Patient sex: F
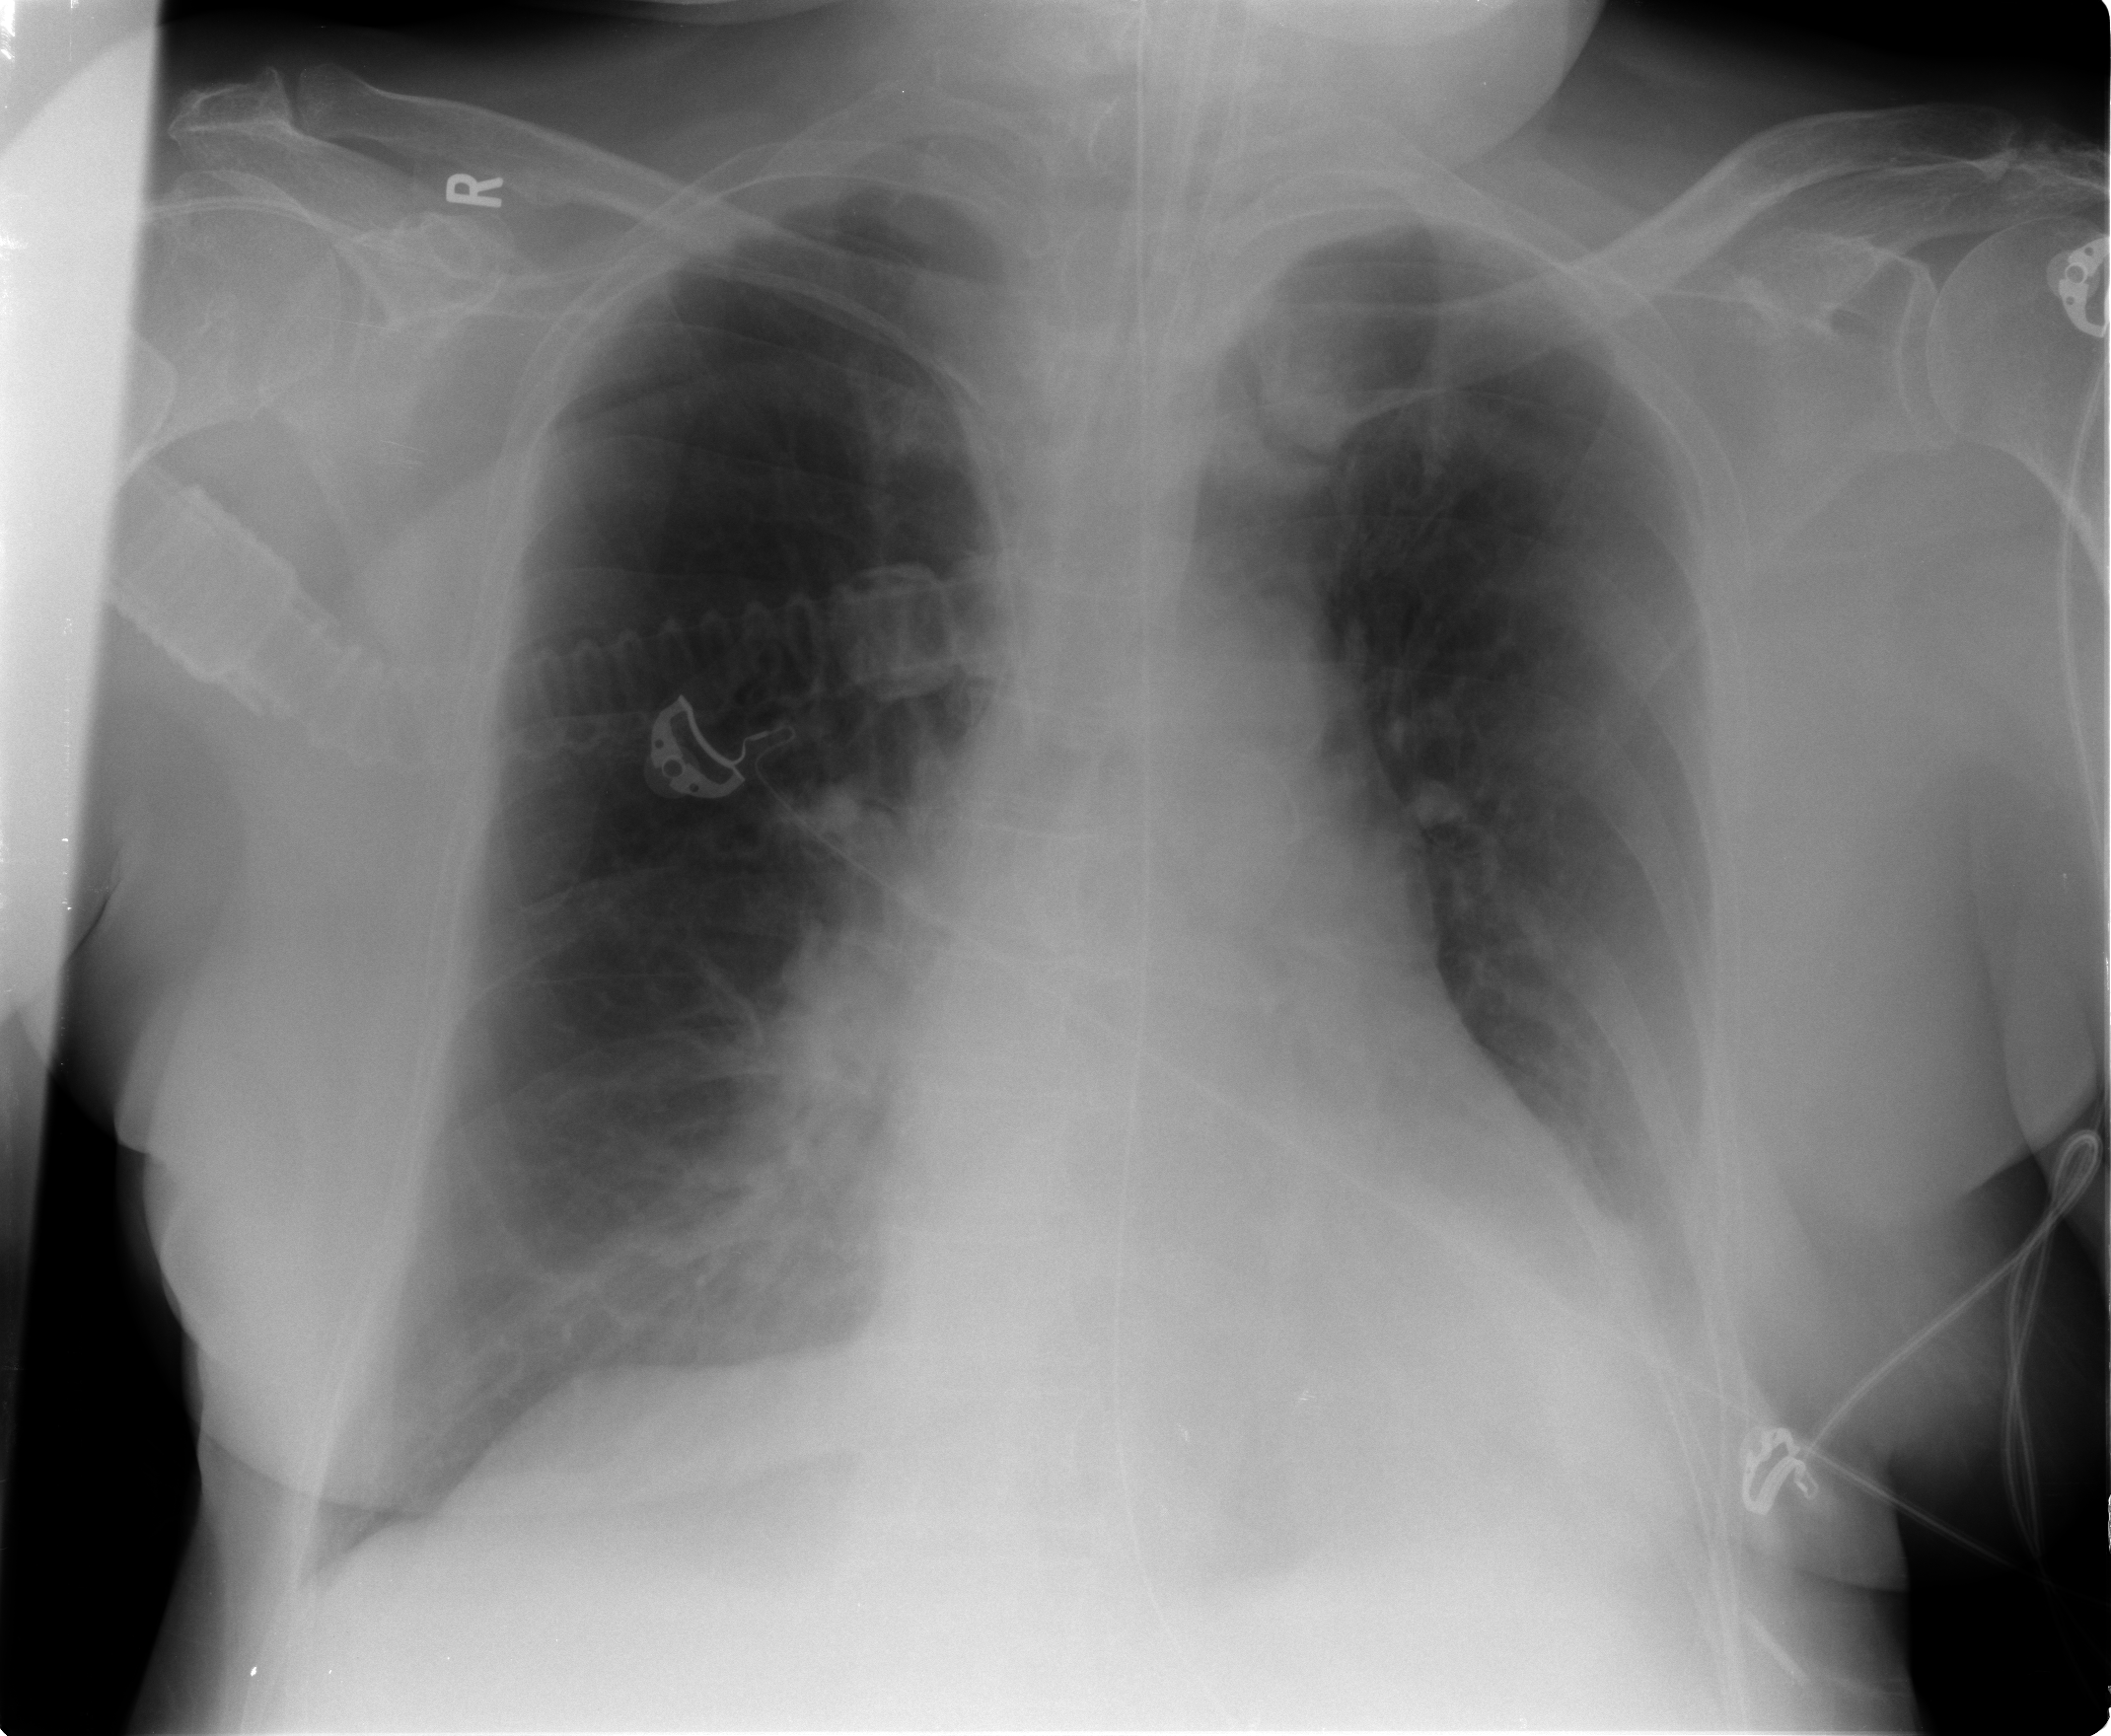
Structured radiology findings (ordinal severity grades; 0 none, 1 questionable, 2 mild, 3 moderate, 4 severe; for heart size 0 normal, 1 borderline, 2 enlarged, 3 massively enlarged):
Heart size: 2
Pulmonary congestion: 2
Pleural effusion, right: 0
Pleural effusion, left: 1
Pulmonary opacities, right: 1
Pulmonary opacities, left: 0
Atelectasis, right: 2
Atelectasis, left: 2